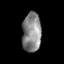
Tissue: prostate
Cell type: T cells
Senescence score: 0.3556
Nuclear area (px): 735
Mean DAPI intensity: 133.814